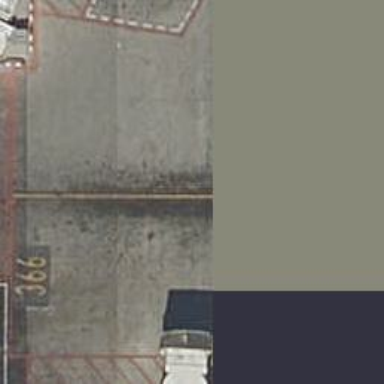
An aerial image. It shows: Airport parking position.